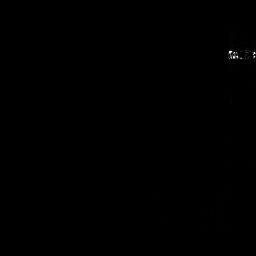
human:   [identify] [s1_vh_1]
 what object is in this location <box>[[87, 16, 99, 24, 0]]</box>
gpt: <ref>1 medium ship at the top right</ref>